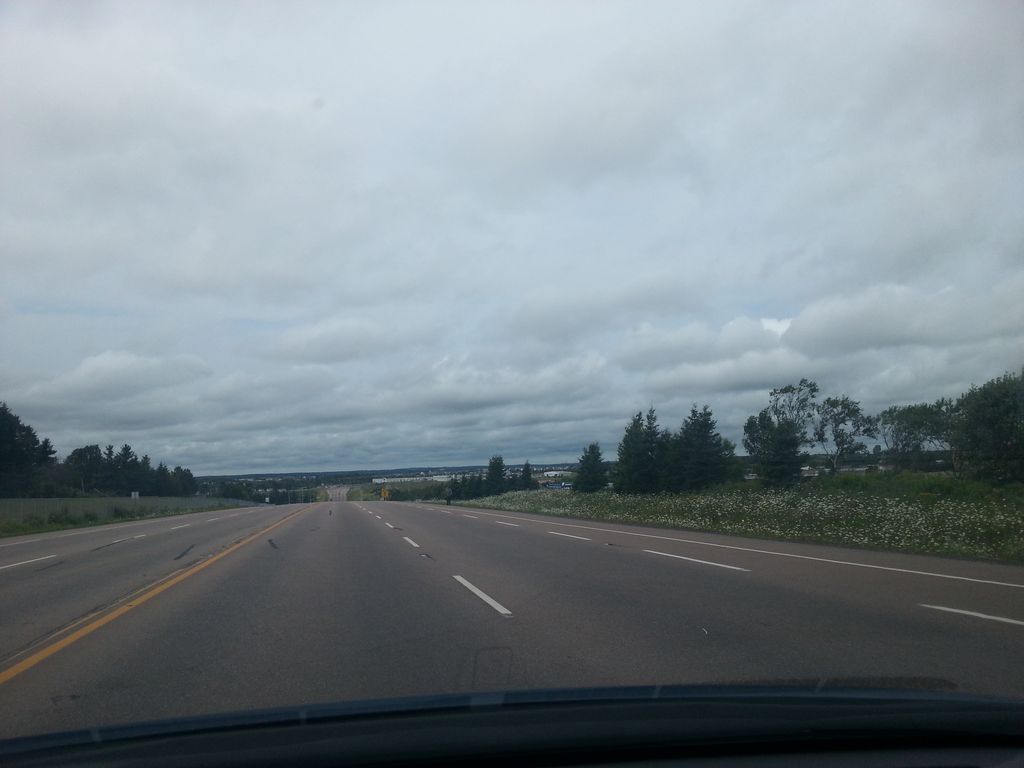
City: charlottetown